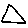
Label: triangle